Question: I have a Config class with:
'''
class Config{
[...]
public static function url()
{
if(self::debug)
return "https://localhost:44300";
else
return "https://www.mysite.com";
}
[...]
}
'''
then a class to manage Facebook logins, where I want to define a string with the callback uri:
'''
class Fb
{
public static $login_redirecturi = Config::url() . "/login/";
[...]
}
'''
But I can't understand why it gives an error:
>

How can I do?
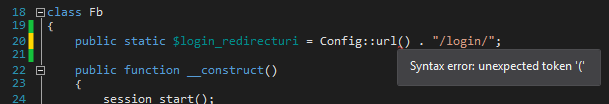
Answer: You can't call methods on property declarations.
From the PHP docs:
> This declaration may include an initialization, but this initialization must be a constant value--that is, it must be able to be evaluated at compile time and must not depend on run-time information in order to be evaluated.
<URL>